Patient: sex F, age 31
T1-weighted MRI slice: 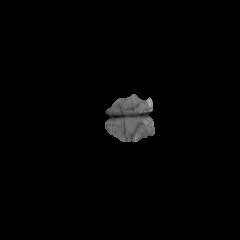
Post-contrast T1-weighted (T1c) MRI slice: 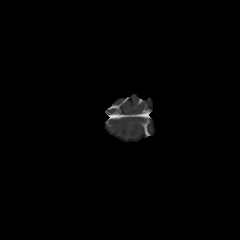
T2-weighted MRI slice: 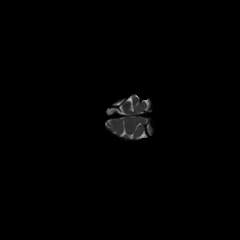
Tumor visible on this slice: no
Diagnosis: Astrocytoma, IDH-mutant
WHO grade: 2